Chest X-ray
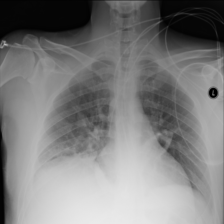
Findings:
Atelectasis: negative
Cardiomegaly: negative
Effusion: negative
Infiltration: negative
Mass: negative
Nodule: negative
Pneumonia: negative
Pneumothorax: negative
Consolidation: negative
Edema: negative
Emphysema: negative
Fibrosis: negative
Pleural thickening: negative
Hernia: negative